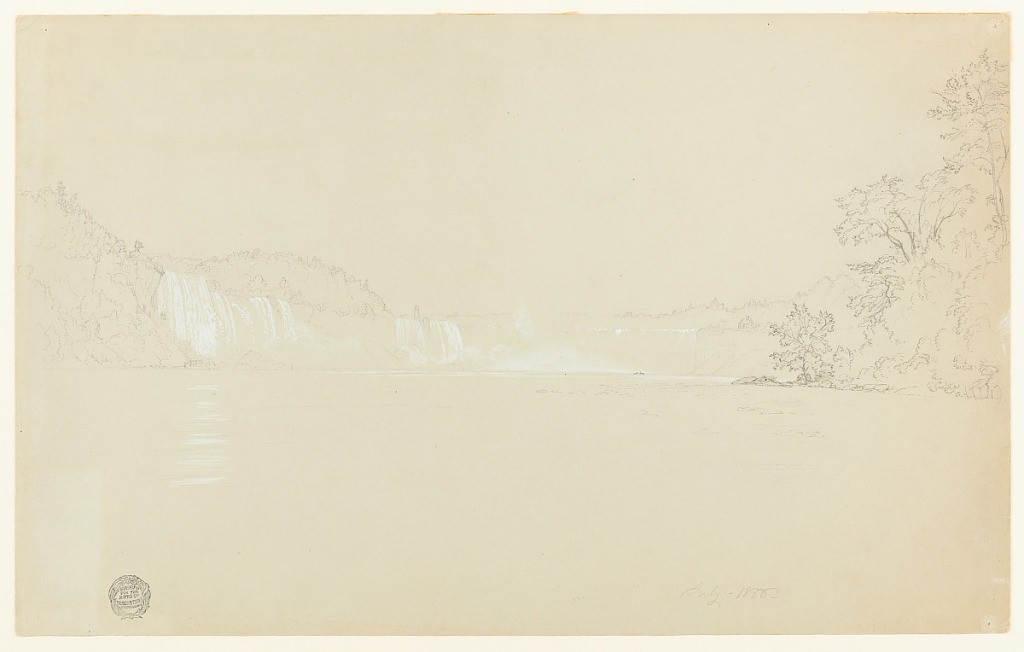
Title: Distant View of Niagara Falls, Niagara River, Canada
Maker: Frederic Edwin Church, American, 1826–1900
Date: July 1856
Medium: Graphite and white gouache on gray-green wove paper
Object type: Drawing
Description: Landscape sketch showing a distant view of Niagara Falls and the Canadian bank of the Niagara River, as seen from the surface of the river itself. The river's surface extends from the foreground to the middle distance, where it encounters the American Falls at left, Goat Island at center left, and Horseshoe Falls at center which curve into the Canadian bank at right. A large hotel is adjacent to Horseshoe Falls at right, while nearby trees and foliage are visible at far right.